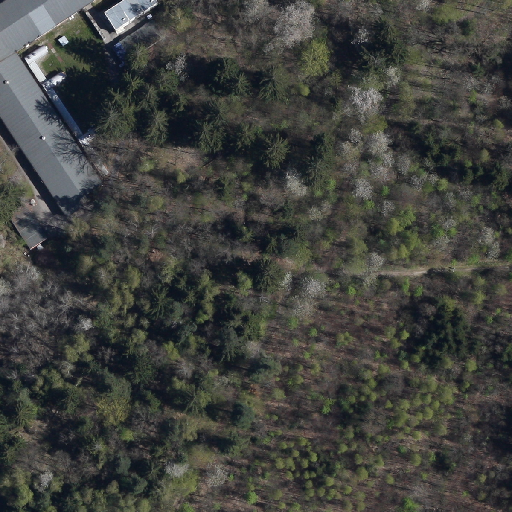
Referring expression: unpaved road